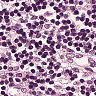
Metastatic tissue present: no